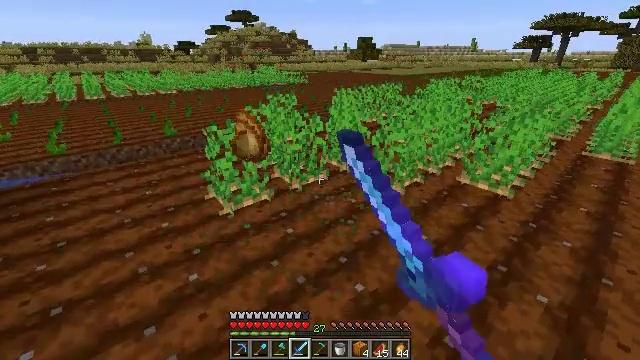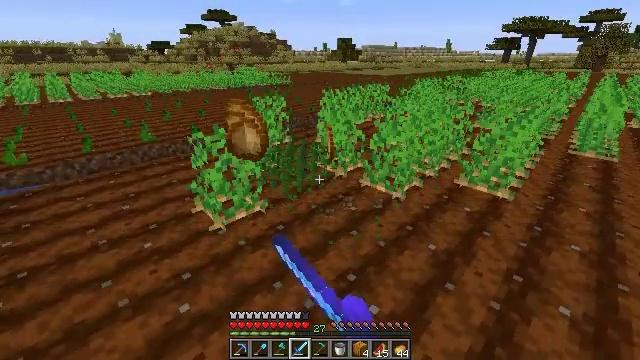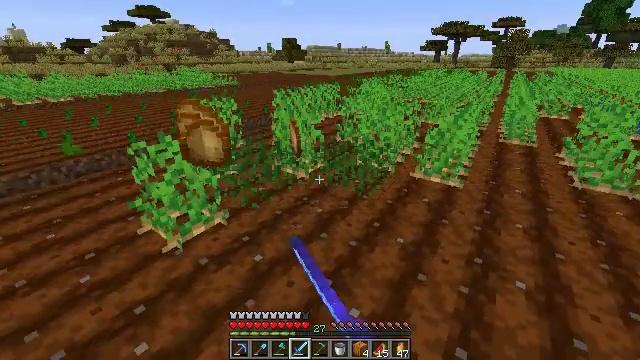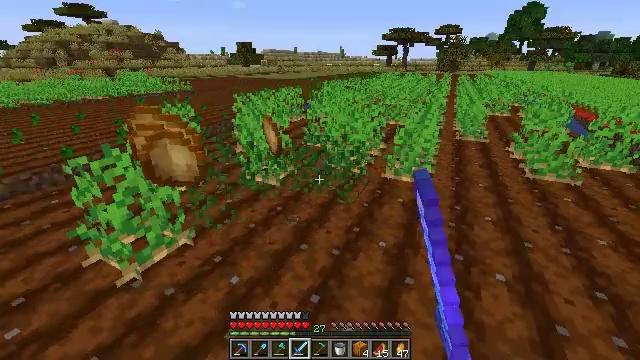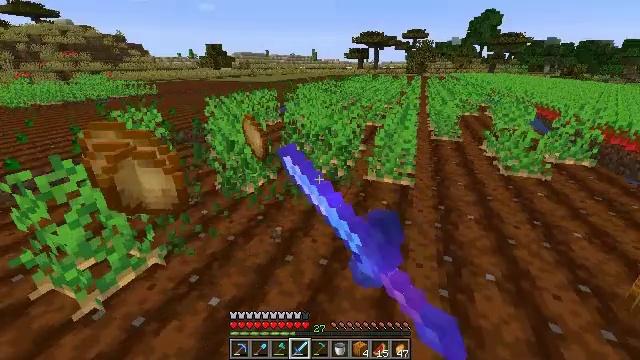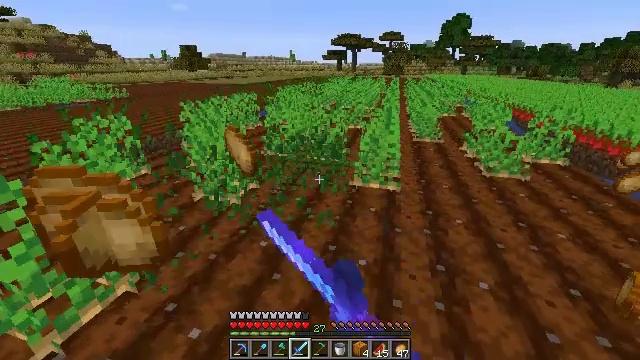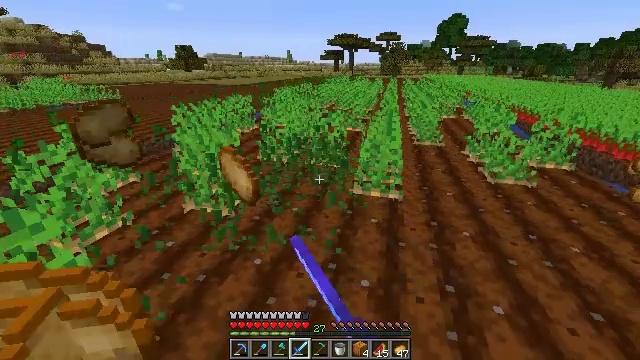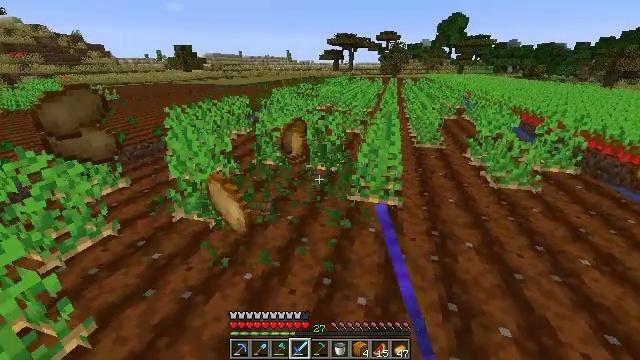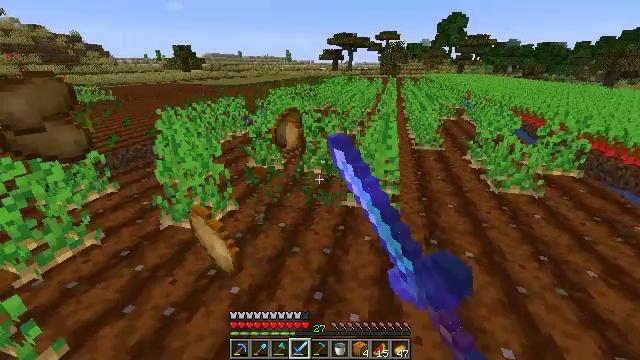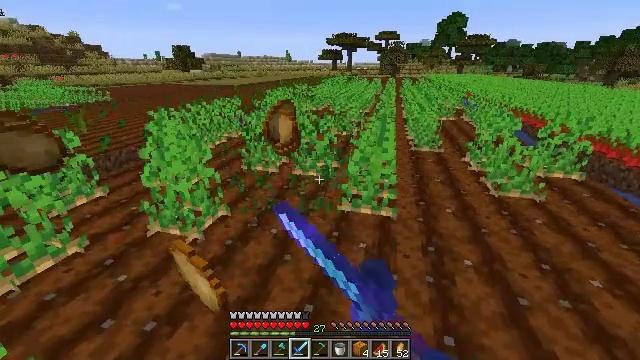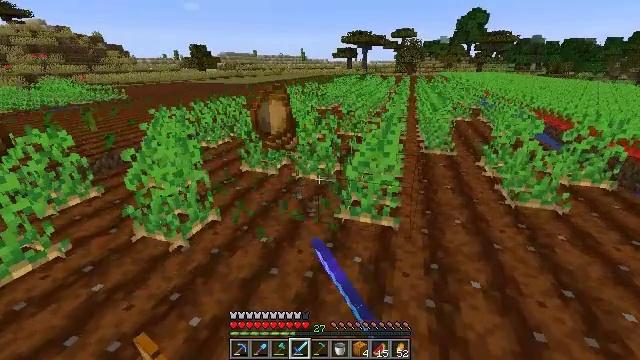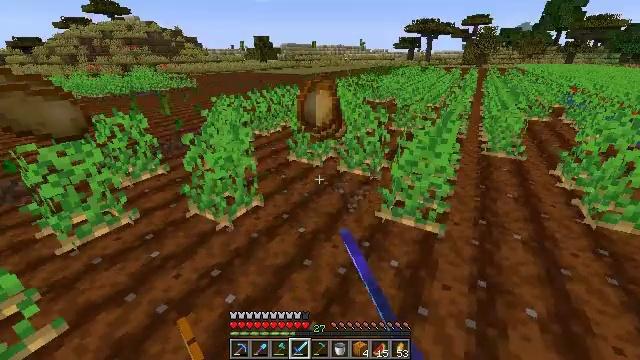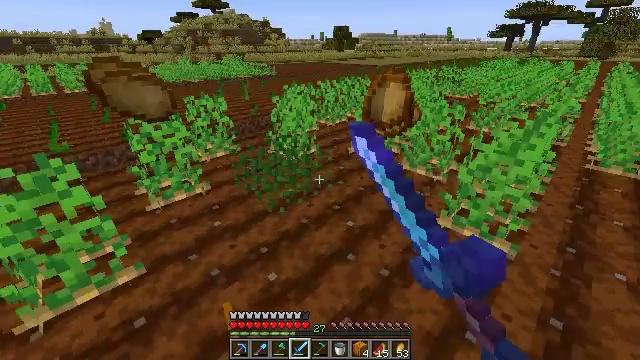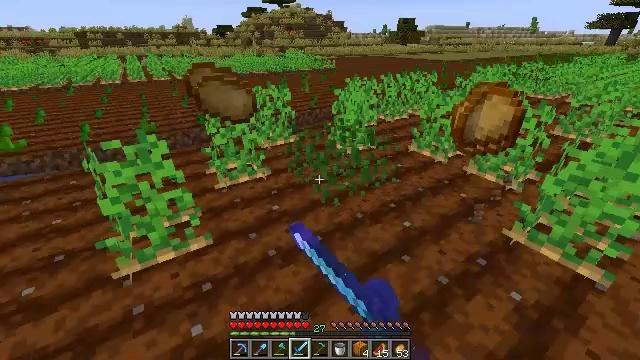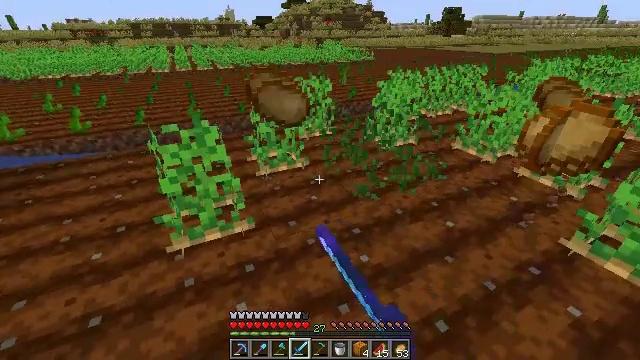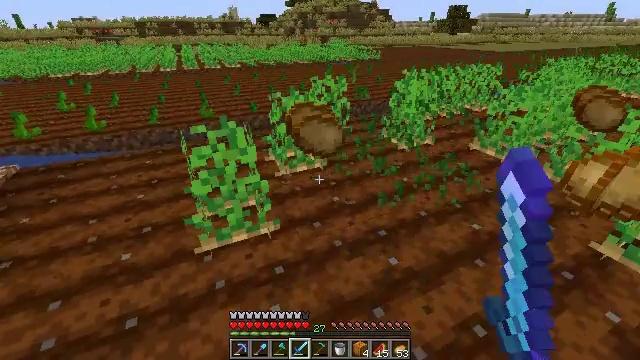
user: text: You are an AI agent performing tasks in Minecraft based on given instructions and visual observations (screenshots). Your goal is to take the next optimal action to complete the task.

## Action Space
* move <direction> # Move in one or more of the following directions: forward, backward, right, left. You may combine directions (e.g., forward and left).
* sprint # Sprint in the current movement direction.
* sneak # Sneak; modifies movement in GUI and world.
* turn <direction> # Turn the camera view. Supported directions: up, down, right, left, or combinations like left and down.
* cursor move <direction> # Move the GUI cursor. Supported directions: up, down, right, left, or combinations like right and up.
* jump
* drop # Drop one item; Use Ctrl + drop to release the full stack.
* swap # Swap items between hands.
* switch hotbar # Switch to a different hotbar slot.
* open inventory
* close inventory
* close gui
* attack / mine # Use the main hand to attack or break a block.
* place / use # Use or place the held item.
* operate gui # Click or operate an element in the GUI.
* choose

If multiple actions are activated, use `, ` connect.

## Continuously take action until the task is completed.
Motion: motion action
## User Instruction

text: Harvest potatoes.
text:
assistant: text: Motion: move forward and move left, turn right, attack / mine
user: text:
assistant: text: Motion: move forward and move left, turn right, attack / mine
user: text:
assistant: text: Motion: move forward, turn right, attack / mine
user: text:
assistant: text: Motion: move forward, turn right, attack / mine
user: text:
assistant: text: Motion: move forward, turn right, attack / mine
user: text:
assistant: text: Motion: move forward and move right, attack / mine
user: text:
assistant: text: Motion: move forward and move right, attack / mine
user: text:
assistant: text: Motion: move forward and move right, attack / mine
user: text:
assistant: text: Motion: move forward and move right, attack / mine
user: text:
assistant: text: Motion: move forward and move right, turn left, attack / mine
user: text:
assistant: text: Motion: move right, turn left and down, attack / mine
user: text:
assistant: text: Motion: move left, turn left and down, attack / mine
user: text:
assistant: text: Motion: move left, turn left and down, attack / mine
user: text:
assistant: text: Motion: move left, turn left and down, attack / mine
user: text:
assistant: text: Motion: move left, attack / mine
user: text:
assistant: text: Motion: move left, attack / mine
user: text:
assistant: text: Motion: move left, attack / mine
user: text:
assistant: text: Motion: move left, attack / mine
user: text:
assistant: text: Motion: move forward and move left, attack / mine
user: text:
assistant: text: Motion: move forward and move left, turn right, attack / mine
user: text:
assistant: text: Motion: move forward and move left, turn right and up, attack / mine
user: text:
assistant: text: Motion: move forward and move left, turn right, attack / mine
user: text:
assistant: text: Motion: move forward and move left, turn right, attack / mine
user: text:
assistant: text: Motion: move forward and move left, turn right and up, attack / mine
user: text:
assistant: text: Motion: move forward, turn right and up, attack / mine
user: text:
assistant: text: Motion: move forward, turn right and up, attack / mine
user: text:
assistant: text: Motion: move forward, turn right, attack / mine
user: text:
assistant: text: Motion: move forward and move left, turn right, attack / mine
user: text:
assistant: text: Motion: move forward and move left, turn right, attack / mine
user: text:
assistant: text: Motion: move forward and move left, turn right, attack / mine